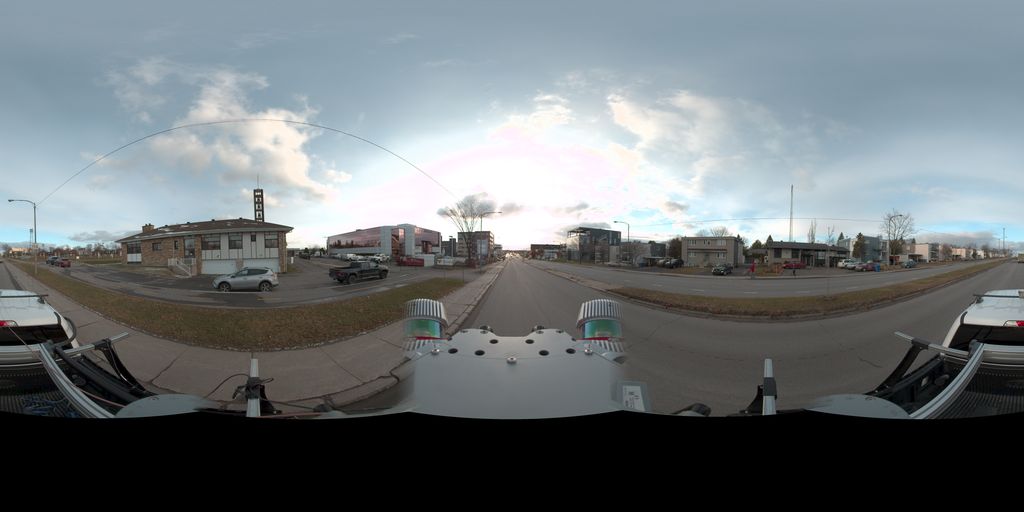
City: quebec_city